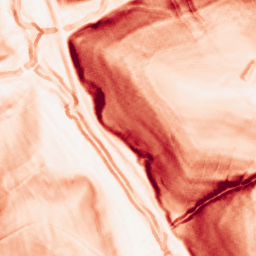
Category: morphological
Decomposition family: morphological_gradient
Decomposition parameters: size: 3
shape: diamond
Upsampling method: sinc_blackman
Upsampling parameters: scale: 2
kernel_size: 16
Upsampling scale: 2